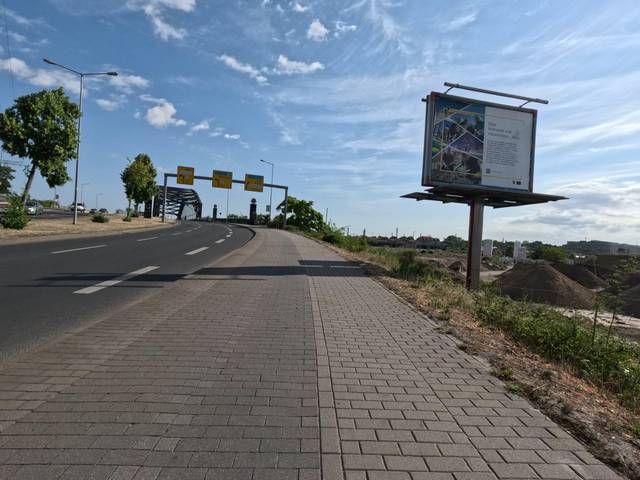
Region: Germany
Coordinates: 51.349, 12.394